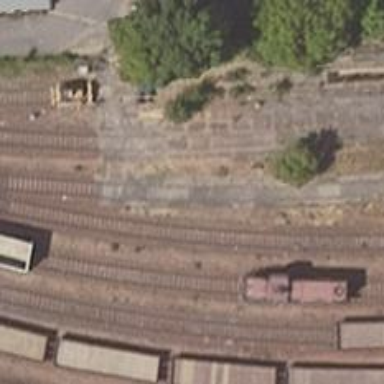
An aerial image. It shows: Railway yard used for servicing trains.